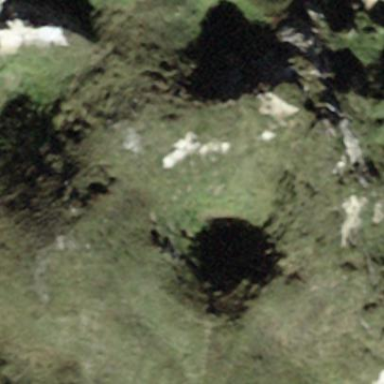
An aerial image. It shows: Sinkhole in natural setting.